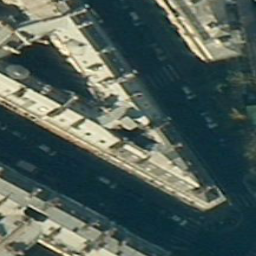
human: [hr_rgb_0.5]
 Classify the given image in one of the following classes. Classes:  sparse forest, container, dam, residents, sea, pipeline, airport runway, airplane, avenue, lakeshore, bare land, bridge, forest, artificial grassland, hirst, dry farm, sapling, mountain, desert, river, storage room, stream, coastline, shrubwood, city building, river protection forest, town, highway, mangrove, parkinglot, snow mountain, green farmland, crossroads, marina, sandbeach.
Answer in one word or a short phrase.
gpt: city building